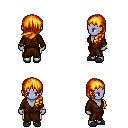
a pixel art fantasy rpg character, female body template, dark elf, purple skin, brown robe, white pants, light blonde left-swept hairstyle, bracelets, gray slippers, four views (front, back, left, right), 2x2 character sprite sheet, small pixel art, hard edges, no anti-aliasing